Question: Mainly looking to answer my question #1 below, but more knowledge would be appreciated.
I tried to use these resources during my investigation, but was unsuccessful:
<URL>
<URL>
1.) Why does this error occur while running the Telerik Rad Controls for ASP.NET AJAX "Live Demos" project with IIS 7 (Running Telerik Live Demos works fine using ASP.NET Development Server with this connection string)
2.) How is creating a SQL Server Express instances different in IIS 7, from ASP.NET Development Server & SSMSE
3.) Are there certain attributes of a SQL connection string not allowed when running a website on different contexts (based on #2).
I'm not running the "Live Demos" .NET 3.5 ASP.NET web application via the ASP.NET Development Server (feature that pops up in your system tray and picks a port for you after clicking play in Visual Studio). That works just fine! I'm running the website on IIS 7. SQL Server Express is using the NETWORK SERVICE user in Control Panel > Administrative Tools > Services > SQL Server (SQLExpress).
Using this connection string provided with the installed "Live Demos" web application demo project:
'''
<add name="NorthwindConnectionString"
connectionString="Data Source=.\SQLEXPRESS;AttachDbFilename=|DataDirectory|Northwind.mdf;Integrated Security=True;User Instance=True"
providerName="System.Data.SqlClient" />
'''
I've tried setting "User Instance=False", but that just throws another error:
(where "?" is the path of the *.mdf file - C:\Users\\MyDocuments\Visual Studio 2008\Projects\TelerikDemos\Telerik\RadControls for ASP.NET AJAX Q2 2011\Live Demos\App_Data\Northwind.mdf .. Stack Overflow italics is broken with some of those characters, so I had to remove that path)
Someone answered me on a previous question to set this "User Instance=False", but it appears User instances have nothing to do with whether or not you use SQL Express. User Instances are simply a feature of SQL Express that allows a very unprivileged user to host a database instance in it's own user context.
Note, this Northwind database is stored in an *.mdf file in the App_Data folder (under the "Live Demos" root application directory) along with the *.ldf (log file). I did previously try attaching the *.mdf files as actual databases under the "Databases" folder (in the SSMSE Object Explorer tree), but later removed them.
Web application "Live Demos" root folder (and nested folders/files) have the following users assigned with ALL privileges:
- IIS APPPOOL\Telerik ("Telerik" is the name of my application pool in IIS 7 for this site)
- IUSR
- NETWORK SERVICE
Making a note for myself about this SQLExpress master database query:
SELECT * FROM sys.dm_os_child_instances
Also tried different combinations of *.mdf & *.ldf permissions while also changing the user on the SQL Server (SQLExpress) Windows 7 service (Control Panel > Administrative Tools > Services) .. and also restarted the service after making those changes.

download the Telerik Rad Controls for ASP.NET AJAX. Set the permimssions I mentioned in the "Live Demos" folder under Program Files\Telerik, change the .NET version of the web application to .NET 3.5, switch out their 3.5 web.config file with the normal web.config file in that folder. You have to use Visual Studio 2010, but I am running this in Visual Studio 2008 (with a little grunt work I did because our company is not yet on VS2010). Also switch out the proper Bin35 assemblies into the "Live Demos" folder Bin folder. Compile the solution. Create an IIS 7 website. Add Windows authentication. Enabled anonymous and Windows authentication.. all others are disabled. Set application pool to use Classic and 32 bit.
Then navigating to this URL and clicking the "First Look" image.
<URL>
====================
More evidence will be provided if requested.
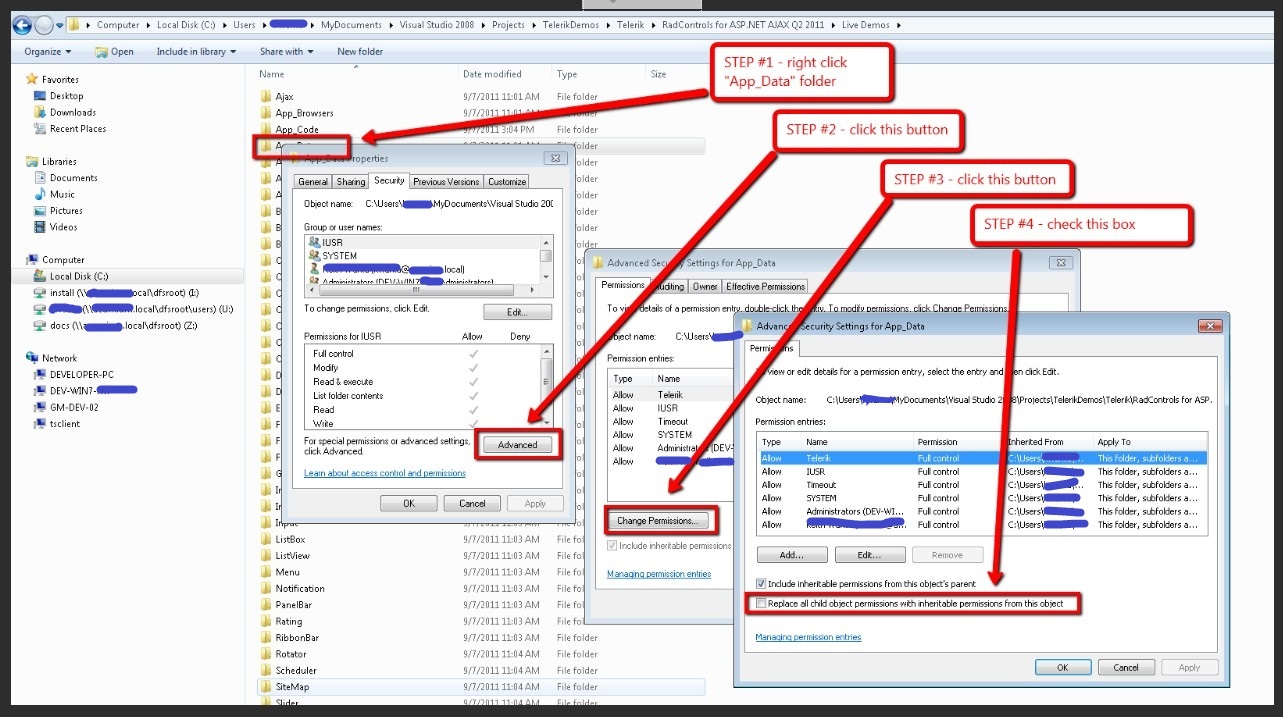
Answer: You are using a connection string with trusted authentication = true. This means that the connection uses the security context of the calling process.
When you run with the development server you are running in the security context of the logged in user, so every thing works fine.
When you run in IIS you are in the security context of the application pool process, which is NETWORK SERVICE, which does not have a user profile, therefore it crashes.
You can fix it by either:
- -